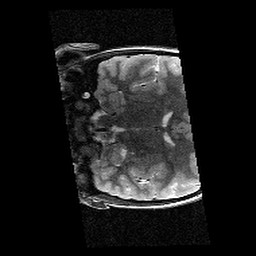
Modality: T2w
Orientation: coronal
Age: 10
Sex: female
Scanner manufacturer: siemens
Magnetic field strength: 3 T
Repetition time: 9.23 s
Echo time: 0.067 s